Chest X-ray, PA view. Patient: 57 years old, sex M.
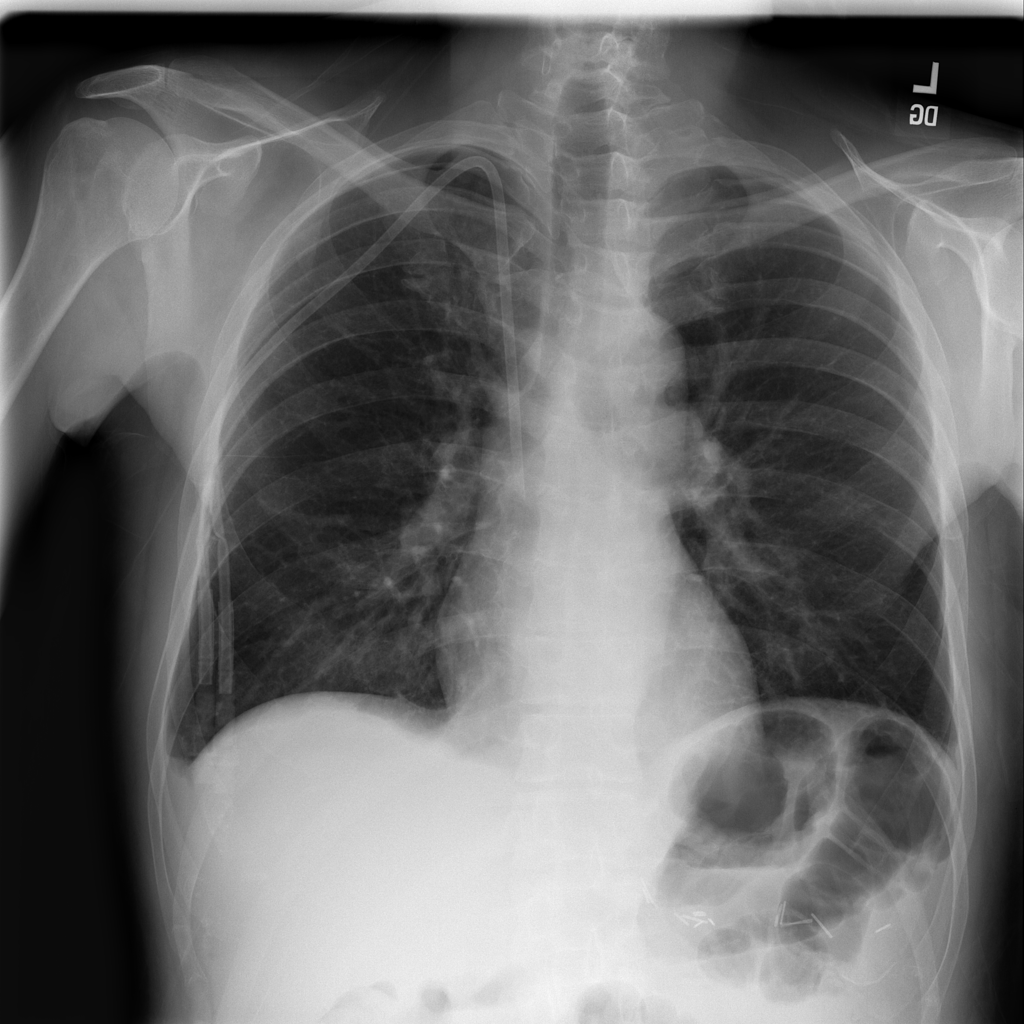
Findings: Effusion